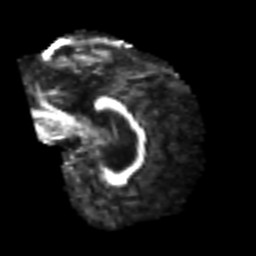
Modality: FA
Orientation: sagittal
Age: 61
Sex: male
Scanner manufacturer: siemens
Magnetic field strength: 3 T
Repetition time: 4.999 s
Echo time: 0.07946 s